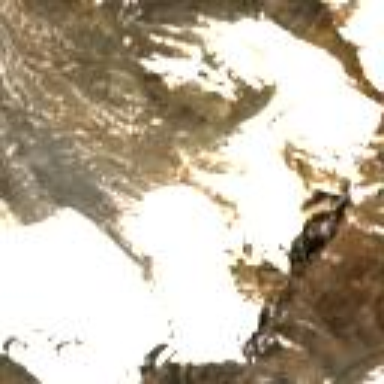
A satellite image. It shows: Majestic glacier in the distance.